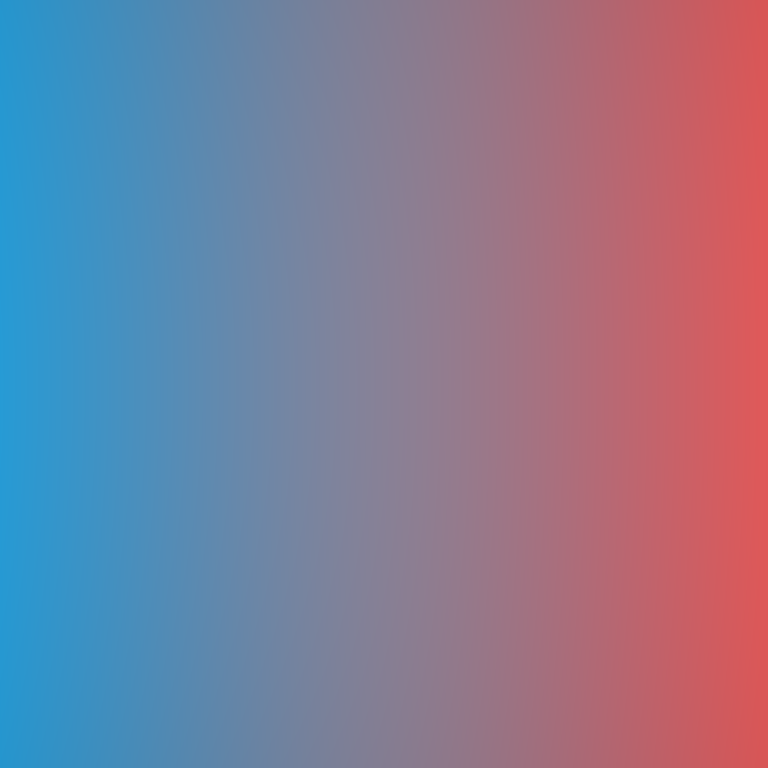
Abstract light effect, smooth gradient from cool blue to warm red, calm atmosphere, soft blend, no room, no furniture, no objects.